Question: Consider <URL>.
I need the 'content' to always stretch to meet the bottom of it's parent container (which could be any height). Essentially I want it to look like this:

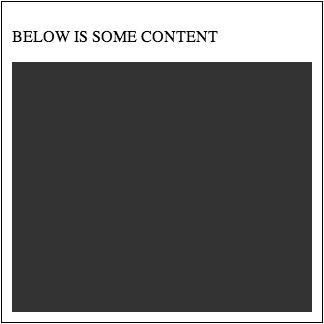
Answer: Does this help?: <URL> Edit: Sorry, original link was wrong.
Changing the height of the container to will allow for
the change of height in content. Which is what I assume you
are asking.
'''
#box {
width:300px;
height:auto;
border:1px solid;
}
div.content {
width: auto;
height: 300px;
background:#333;
margin: 10px;
}
'''
Also, you shouldn't add padding to the container because that will change
the height and width of it that you'd probably like to have. Because of that I set the div.content to use a margin of 10px on all sides.